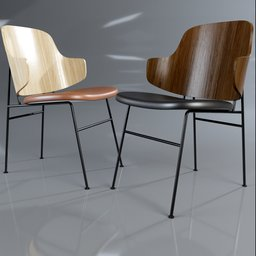
Label: furniture